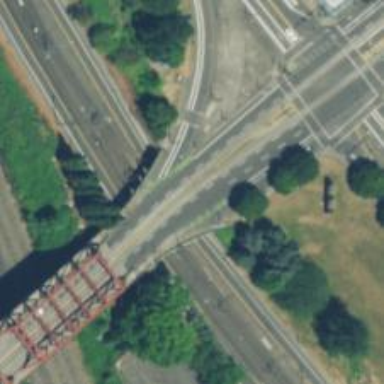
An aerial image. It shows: Primary highway bridge with asphalt surface and embedded tram rails.